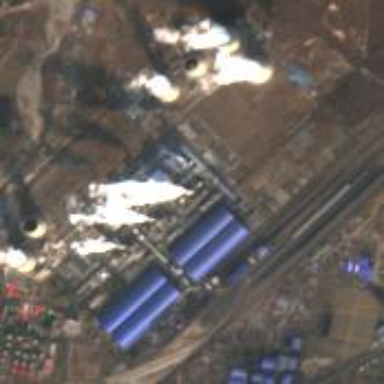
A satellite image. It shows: Industrial area with coal power plant.